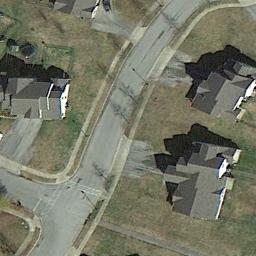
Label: medium_residential